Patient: sex M, age 58
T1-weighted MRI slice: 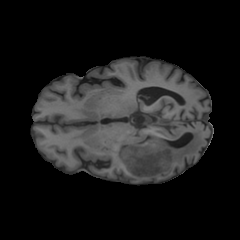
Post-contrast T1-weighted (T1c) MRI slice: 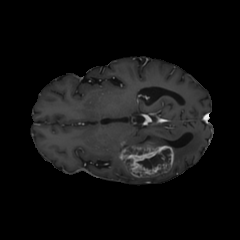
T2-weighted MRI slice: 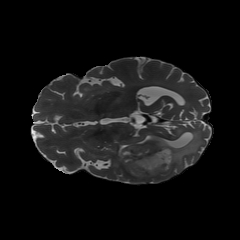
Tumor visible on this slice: yes
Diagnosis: Glioblastoma, IDH-wildtype
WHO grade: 4